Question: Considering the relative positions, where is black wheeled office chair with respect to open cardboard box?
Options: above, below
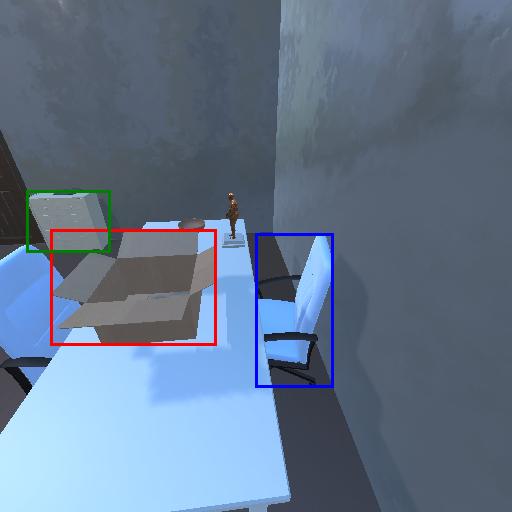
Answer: above